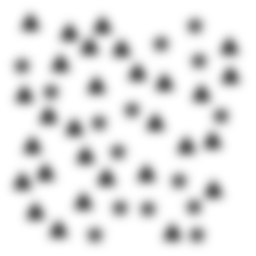
Squares: 0
Triangles: 29
Stars: 15
Total shapes: 44